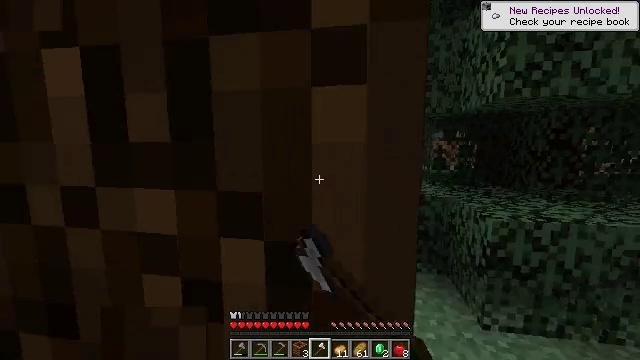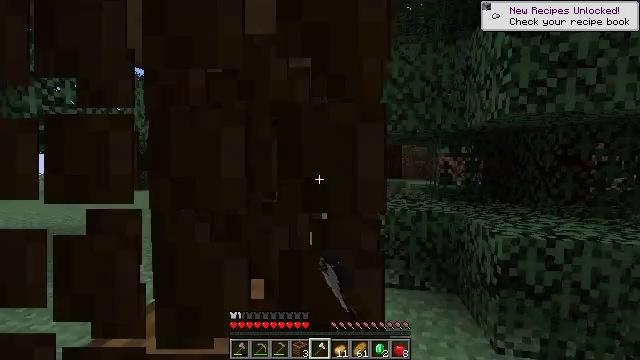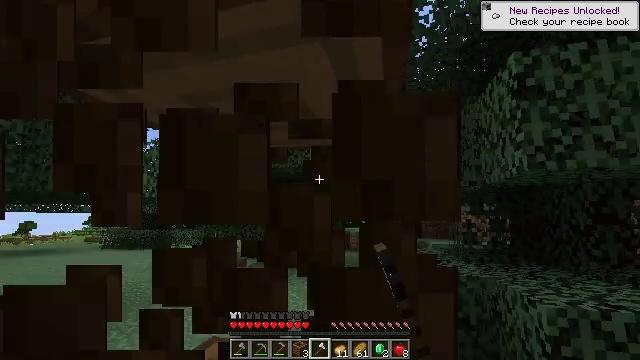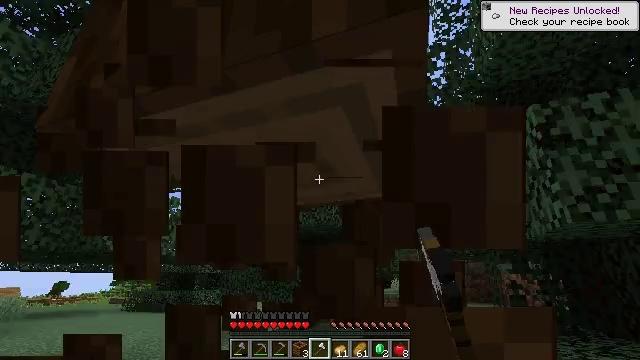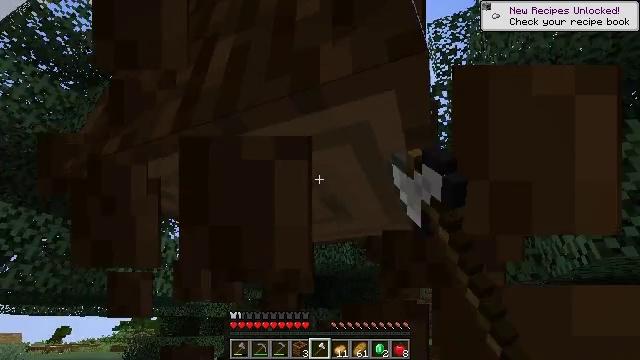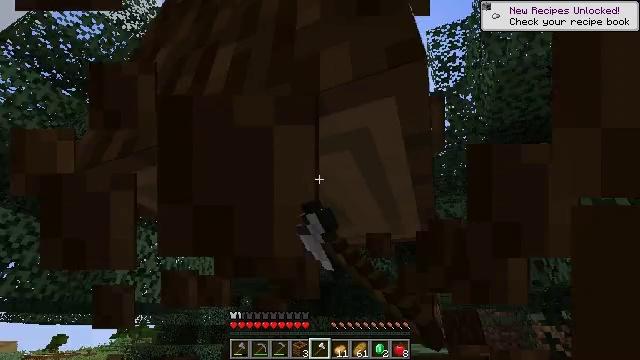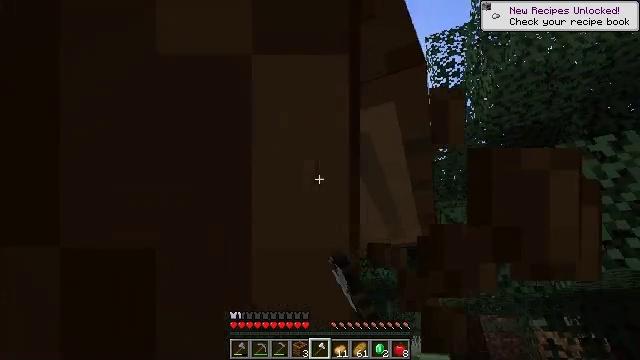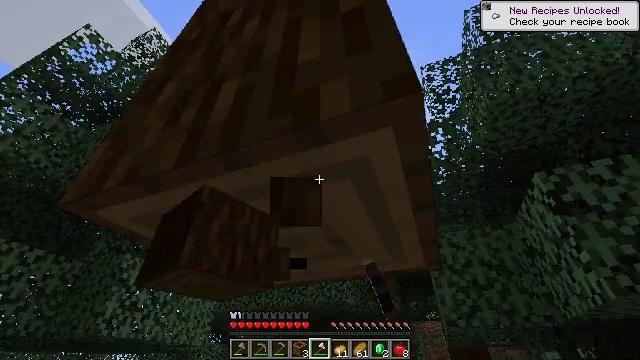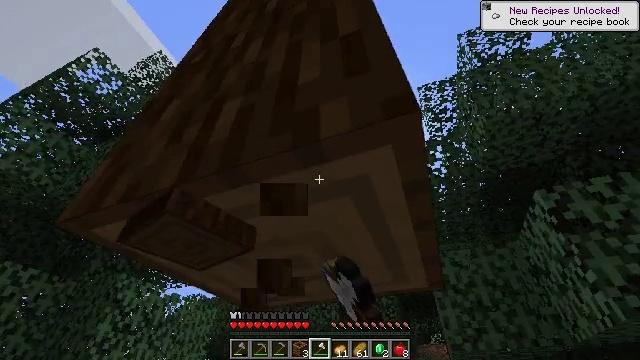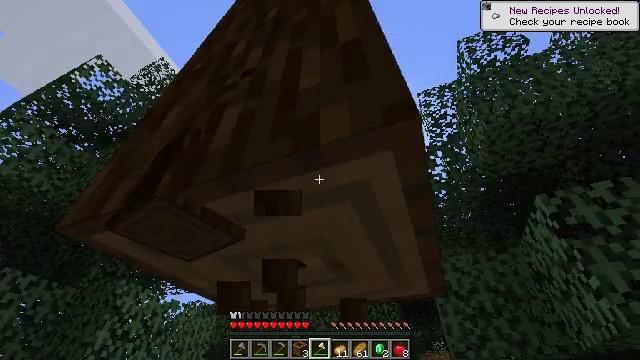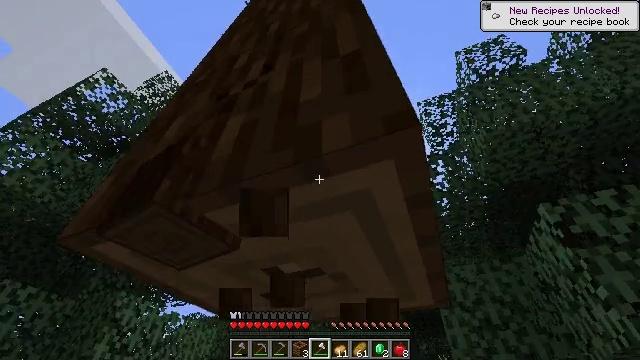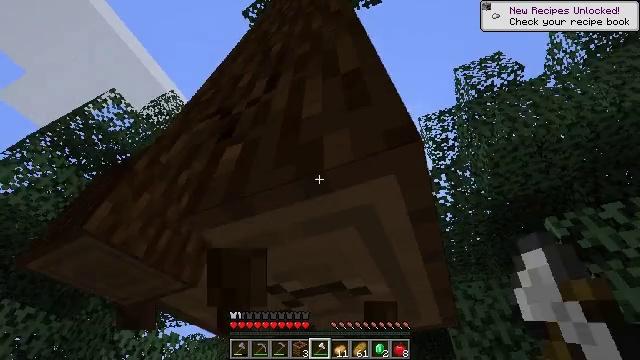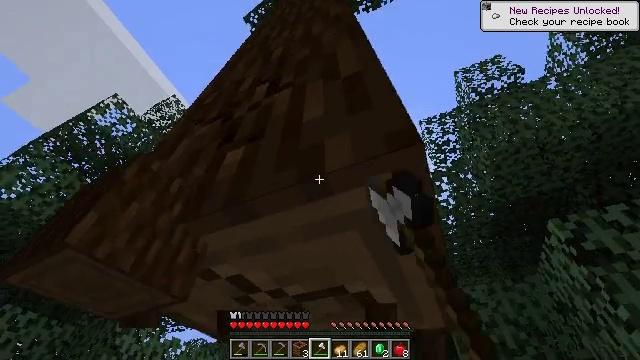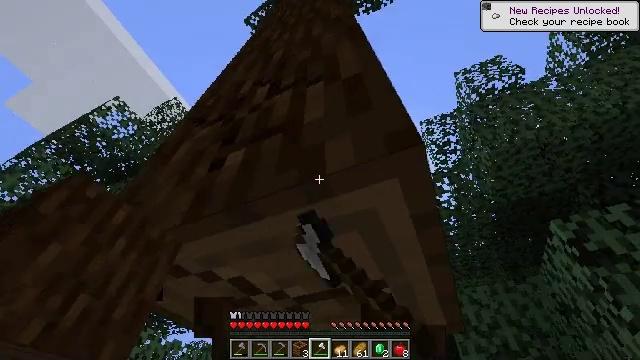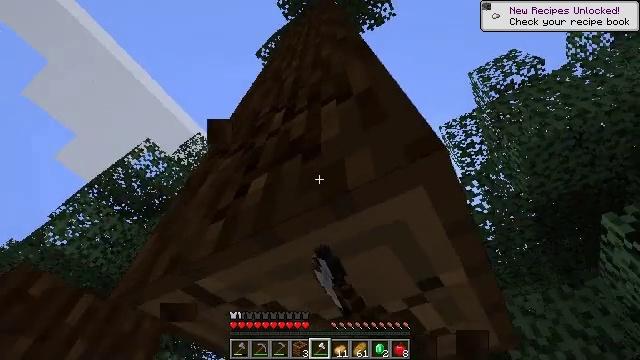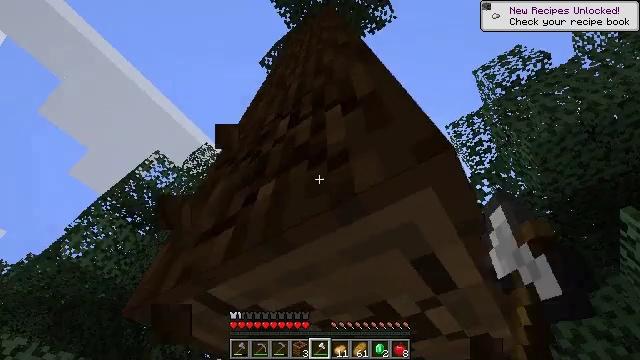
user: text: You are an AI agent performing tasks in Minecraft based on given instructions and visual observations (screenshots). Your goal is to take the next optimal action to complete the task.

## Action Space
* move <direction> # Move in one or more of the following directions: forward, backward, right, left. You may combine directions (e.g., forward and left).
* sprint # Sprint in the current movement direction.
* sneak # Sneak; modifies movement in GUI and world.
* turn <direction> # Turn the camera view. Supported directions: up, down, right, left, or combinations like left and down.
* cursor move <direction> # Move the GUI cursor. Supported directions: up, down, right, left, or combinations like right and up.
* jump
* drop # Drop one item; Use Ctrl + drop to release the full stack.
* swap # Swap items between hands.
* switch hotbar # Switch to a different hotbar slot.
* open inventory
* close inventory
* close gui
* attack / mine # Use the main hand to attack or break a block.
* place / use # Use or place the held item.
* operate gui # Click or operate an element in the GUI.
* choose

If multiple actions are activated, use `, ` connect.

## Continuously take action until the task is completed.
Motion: motion action
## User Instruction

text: Harvest the spruce log from a tree trunk.
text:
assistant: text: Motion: turn left and up, attack / mine
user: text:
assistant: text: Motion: turn left and up, attack / mine
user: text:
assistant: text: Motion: turn left and up, attack / mine
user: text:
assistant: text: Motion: turn left and up, attack / mine
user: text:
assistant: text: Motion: turn up, attack / mine
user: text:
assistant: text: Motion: turn up, attack / mine
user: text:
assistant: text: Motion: turn up, attack / mine
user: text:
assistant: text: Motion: turn up, attack / mine
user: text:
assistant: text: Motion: turn up, attack / mine
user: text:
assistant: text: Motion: turn up, attack / mine
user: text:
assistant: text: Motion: turn up, attack / mine
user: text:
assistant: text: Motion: attack / mine
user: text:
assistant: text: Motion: attack / mine
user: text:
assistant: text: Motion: turn left and up, attack / mine
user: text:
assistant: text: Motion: turn left and up, attack / mine
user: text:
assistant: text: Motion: attack / mine
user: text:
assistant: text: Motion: attack / mine
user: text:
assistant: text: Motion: attack / mine
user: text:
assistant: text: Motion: attack / mine
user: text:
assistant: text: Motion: move forward, attack / mine
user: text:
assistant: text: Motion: move forward, turn right, attack / mine, jump
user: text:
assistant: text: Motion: move forward, turn right, attack / mine, jump
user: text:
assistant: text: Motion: move forward, turn right, attack / mine, jump
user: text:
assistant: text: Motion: move forward, turn right, attack / mine, jump
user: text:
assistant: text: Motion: move forward, turn right, attack / mine
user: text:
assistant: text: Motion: move forward, turn right and up, attack / mine
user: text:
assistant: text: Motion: turn right and up, attack / mine
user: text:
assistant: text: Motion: turn right and up, attack / mine
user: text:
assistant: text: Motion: turn right and up, attack / mine
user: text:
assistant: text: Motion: attack / mine